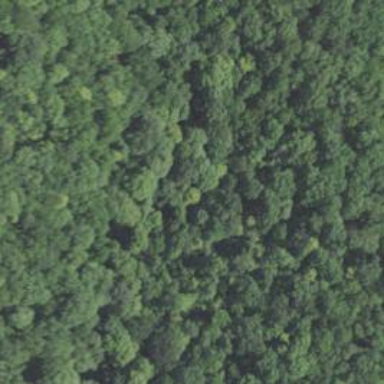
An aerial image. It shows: Evergreen woodland with needle-leaved trees.